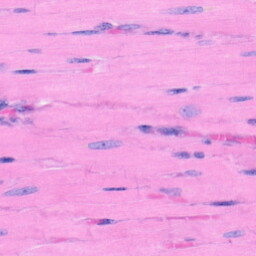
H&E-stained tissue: Heart